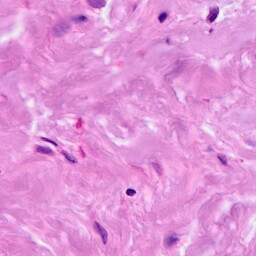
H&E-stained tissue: Breast